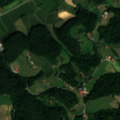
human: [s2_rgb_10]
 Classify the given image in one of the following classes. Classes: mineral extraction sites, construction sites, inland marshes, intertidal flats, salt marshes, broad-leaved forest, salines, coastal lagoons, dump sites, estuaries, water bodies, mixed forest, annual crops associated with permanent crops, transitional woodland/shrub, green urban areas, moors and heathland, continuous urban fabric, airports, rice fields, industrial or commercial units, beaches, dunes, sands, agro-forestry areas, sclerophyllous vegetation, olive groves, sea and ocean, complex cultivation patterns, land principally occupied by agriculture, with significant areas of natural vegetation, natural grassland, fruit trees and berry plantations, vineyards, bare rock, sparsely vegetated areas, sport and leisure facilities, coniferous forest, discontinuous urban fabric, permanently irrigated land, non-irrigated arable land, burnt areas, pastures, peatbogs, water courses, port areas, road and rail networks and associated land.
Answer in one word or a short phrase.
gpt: pastures, complex cultivation patterns, broad-leaved forest